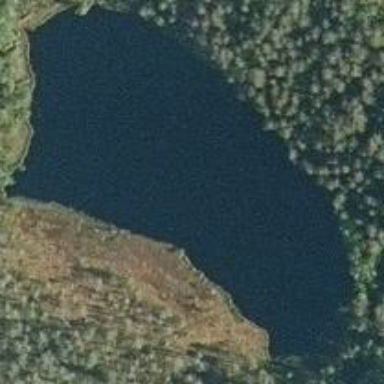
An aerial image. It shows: Pond surrounded by natural water.